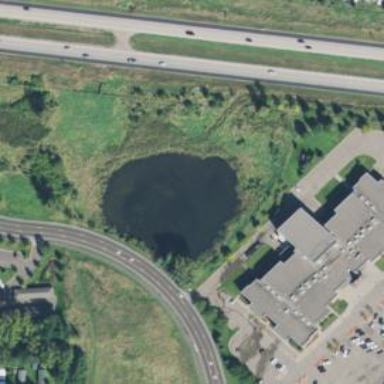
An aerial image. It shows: Pond surrounded by natural water.